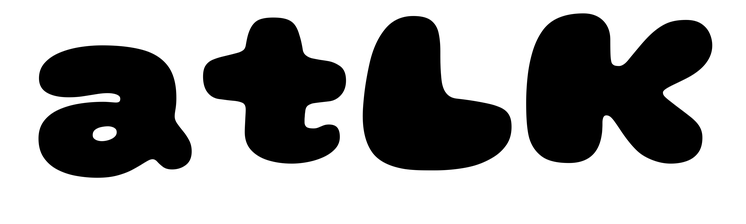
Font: Gluten_Black